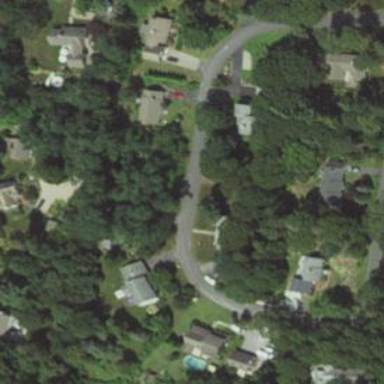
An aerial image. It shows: Residential road.